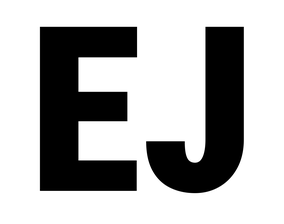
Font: Roboto_Condensed_Black